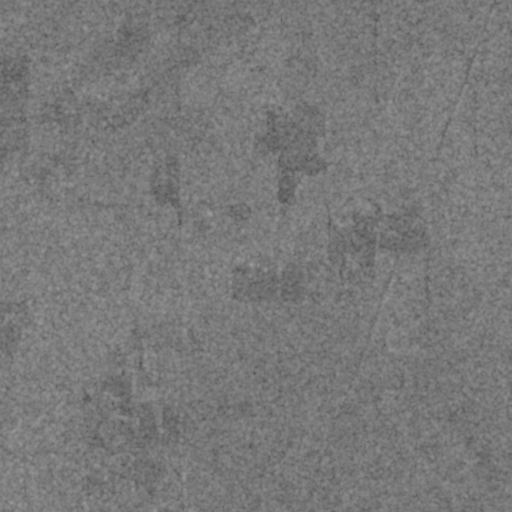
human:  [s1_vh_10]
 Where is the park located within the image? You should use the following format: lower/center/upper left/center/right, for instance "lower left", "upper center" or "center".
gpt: The park is located in the center left of the image.
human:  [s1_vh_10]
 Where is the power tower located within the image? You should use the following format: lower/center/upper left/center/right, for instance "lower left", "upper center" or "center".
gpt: There is no power tower in the image.

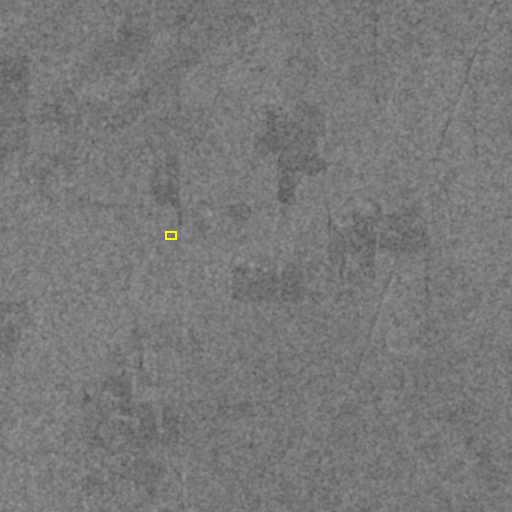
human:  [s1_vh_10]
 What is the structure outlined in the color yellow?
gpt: The structure outlined in yellow is a park.
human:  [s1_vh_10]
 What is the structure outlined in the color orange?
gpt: There is no orange outline.